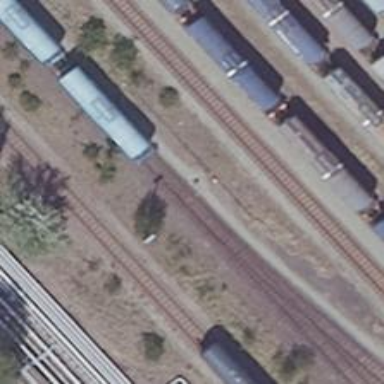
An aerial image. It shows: Railway switch.